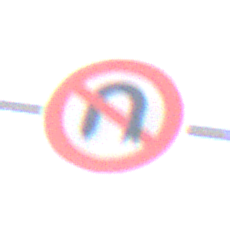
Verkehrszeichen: VerbotWenden
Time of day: MorningAfternoon
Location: Outdoor (Nature)
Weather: PartlyCloudy
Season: NotSpecified
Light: Natural